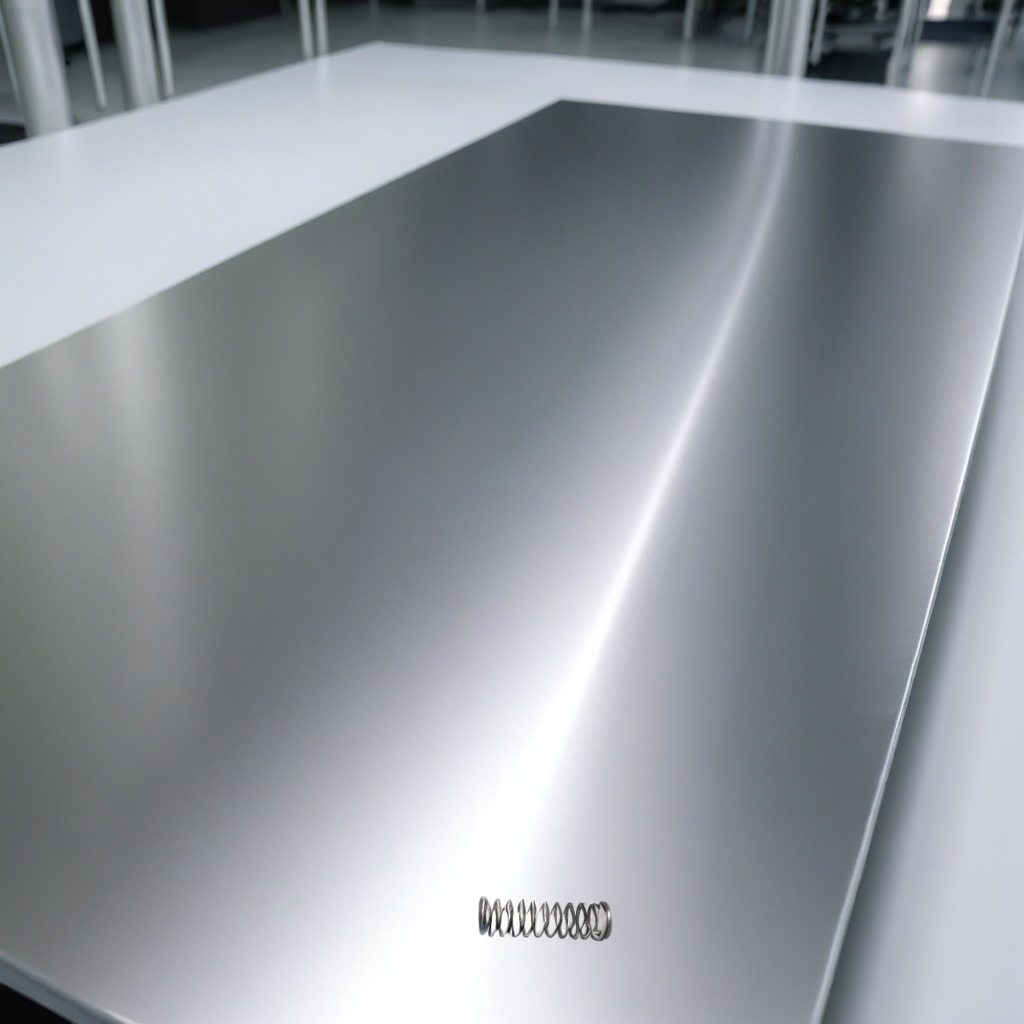
A coiled metal spring is lying on the stainless steel table in a high-end prototyping lab.